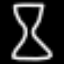
Label: hourglass